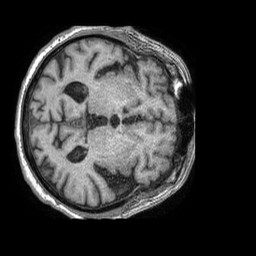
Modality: T1w
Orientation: axial
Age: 72
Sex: male
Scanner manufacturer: philips
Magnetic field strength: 1.5 T
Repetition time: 0.007754 s
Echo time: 0.003534 s